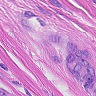
Metastatic tissue present: yes